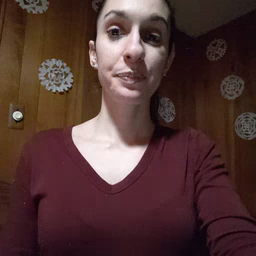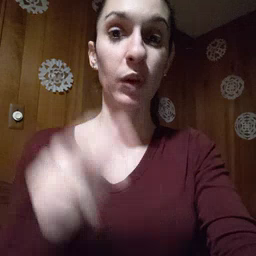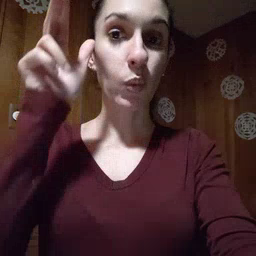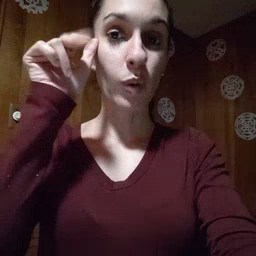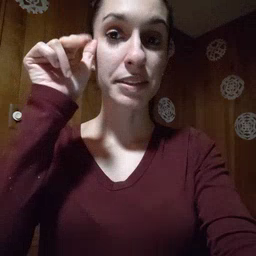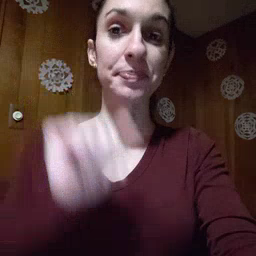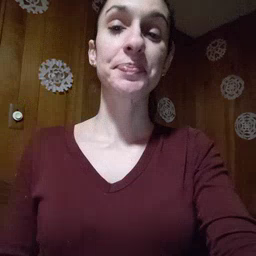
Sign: horse